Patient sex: F
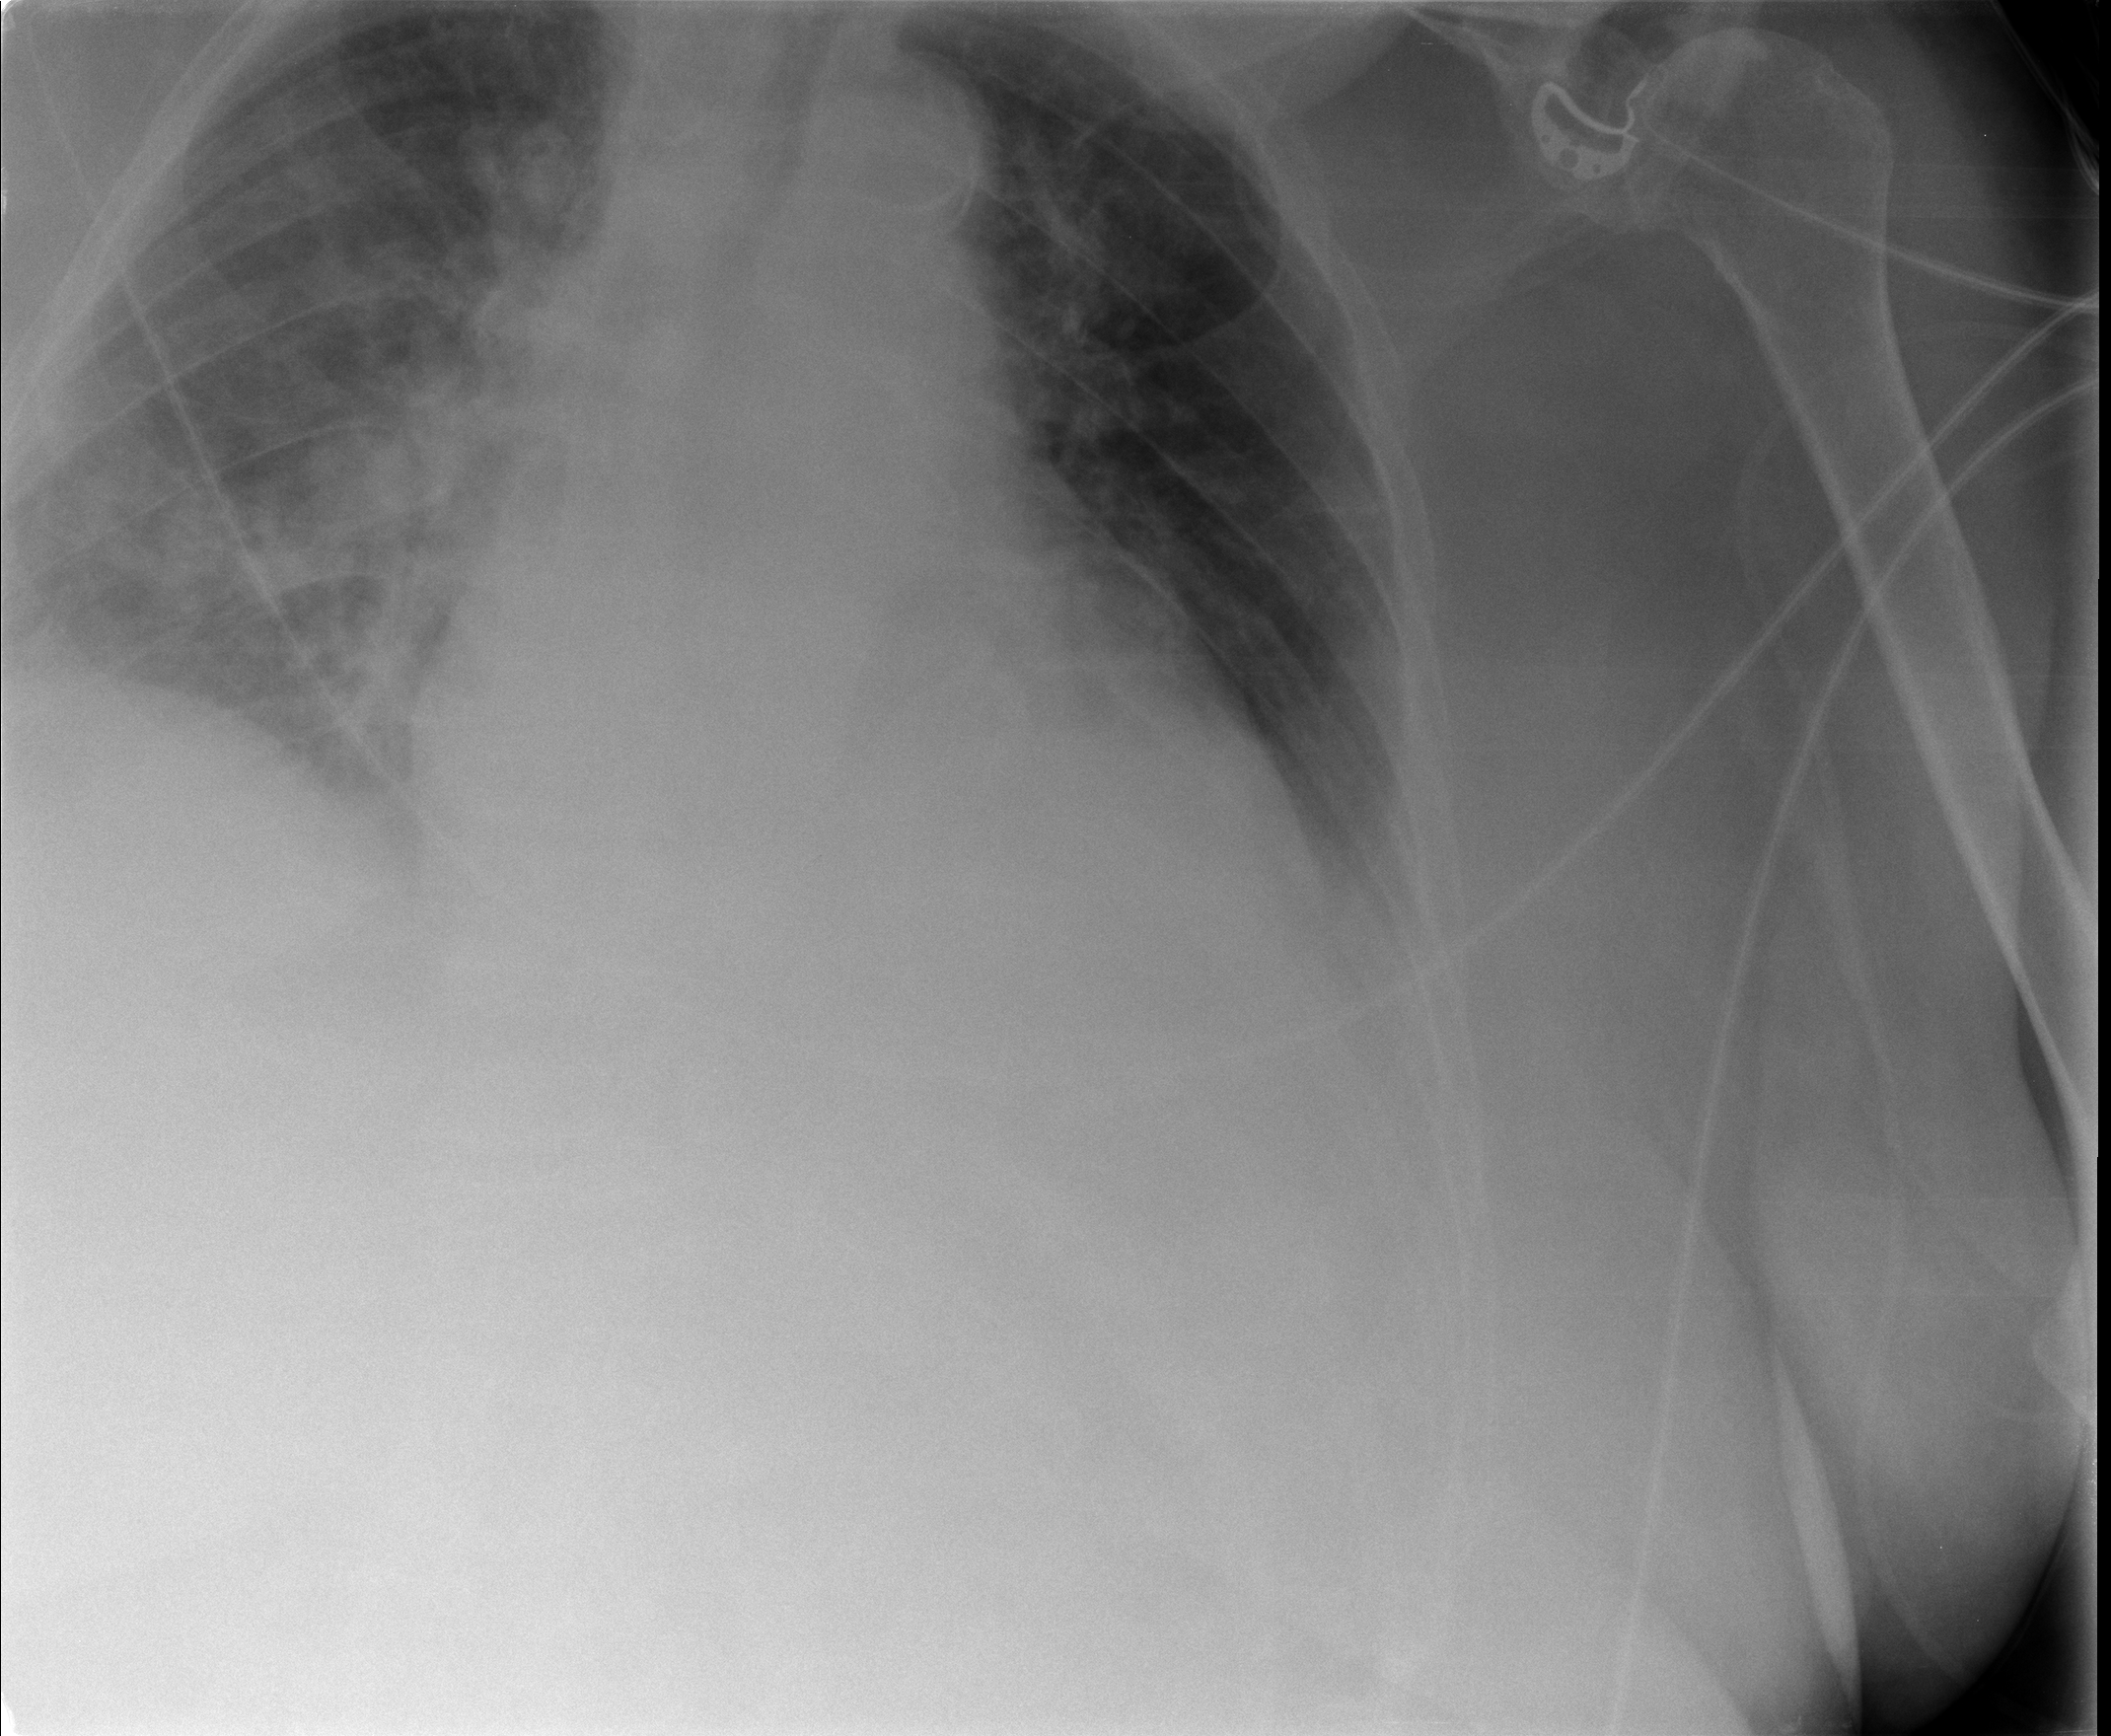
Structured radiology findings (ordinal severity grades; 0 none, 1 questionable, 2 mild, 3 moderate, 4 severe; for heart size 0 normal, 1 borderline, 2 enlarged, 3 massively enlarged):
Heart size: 2
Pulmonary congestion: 0
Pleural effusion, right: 2
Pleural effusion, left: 2
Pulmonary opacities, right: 2
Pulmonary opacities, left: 0
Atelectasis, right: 2
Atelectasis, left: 1